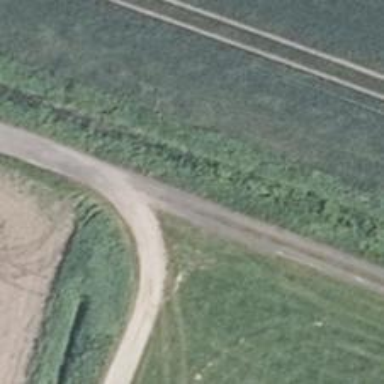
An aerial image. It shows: Track with grade 2 tracktype.